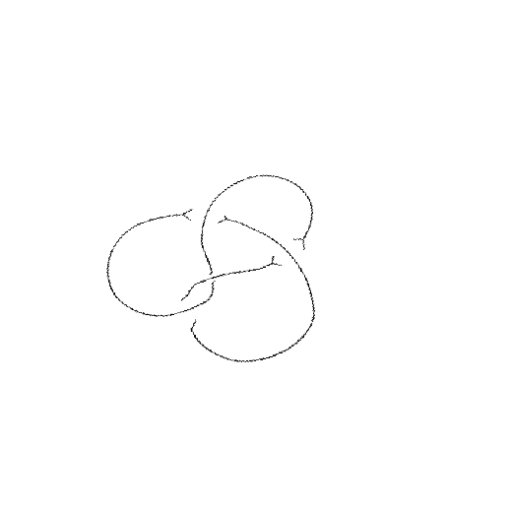
Crossing number: 4